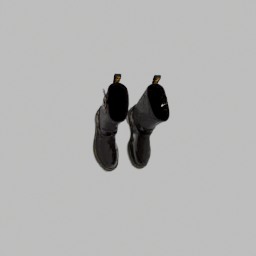
Label: people